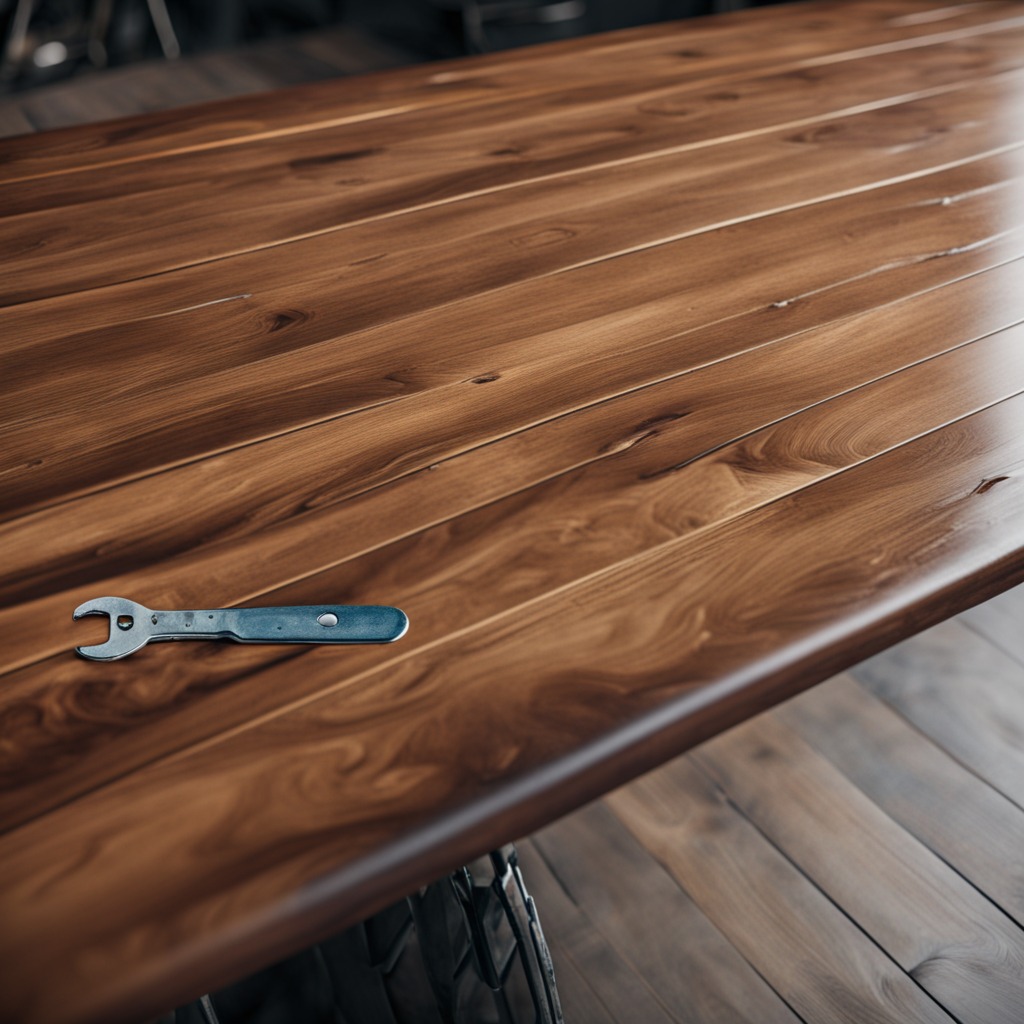
An wrench is lying on the wooden table in the vintage motorcycle garage.